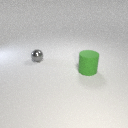
large green rubber cylinder to the right of small gray metal sphere